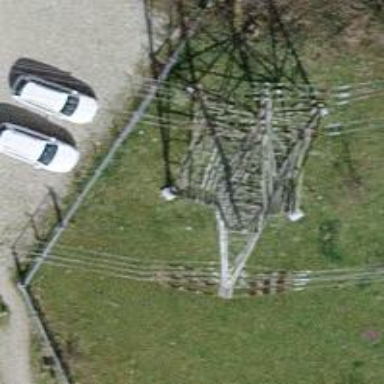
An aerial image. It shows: Power line in the image.